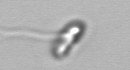
Label: flagellate